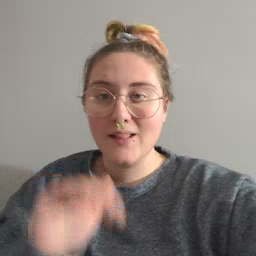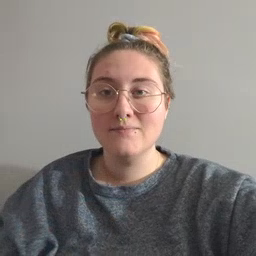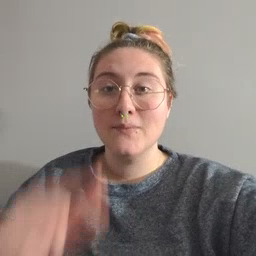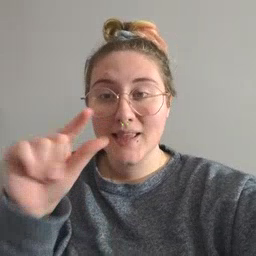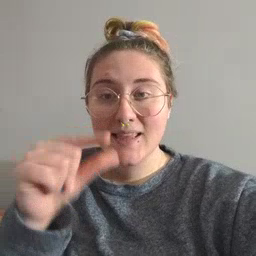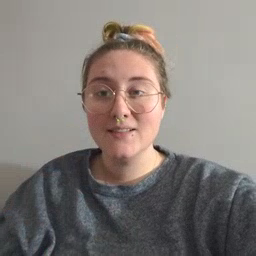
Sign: green